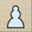
Piece: wP